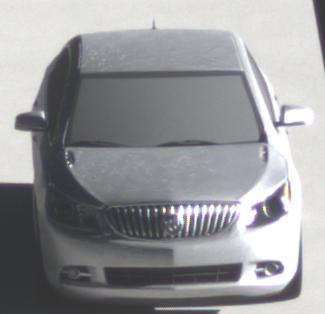
Make: Buick
Model: LaCrosse
Detailed model: Gen. 2
Model produced from: 2009
Model produced until: 2016
Doors: 4
Color: white
Road condition: dry road
Daytime: morning or afternoon
Contrast: high contrast